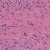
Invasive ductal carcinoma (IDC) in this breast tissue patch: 1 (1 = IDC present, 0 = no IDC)